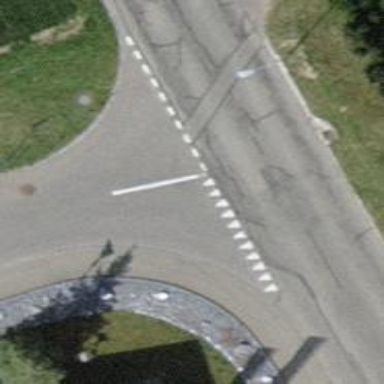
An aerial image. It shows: Road with "give way" sign.